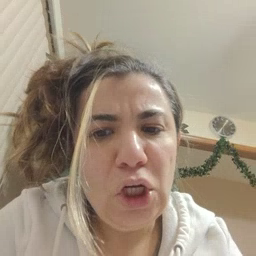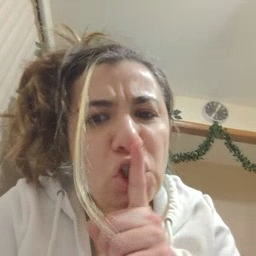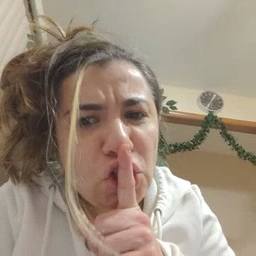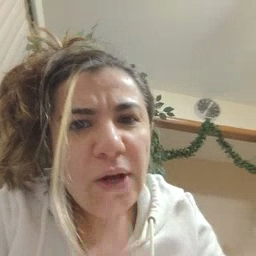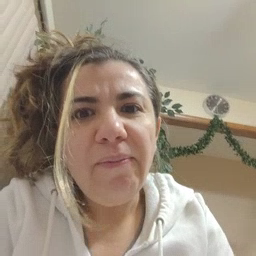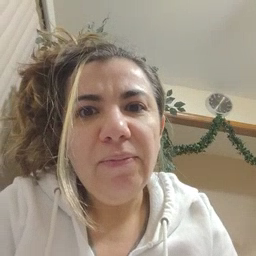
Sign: shhh